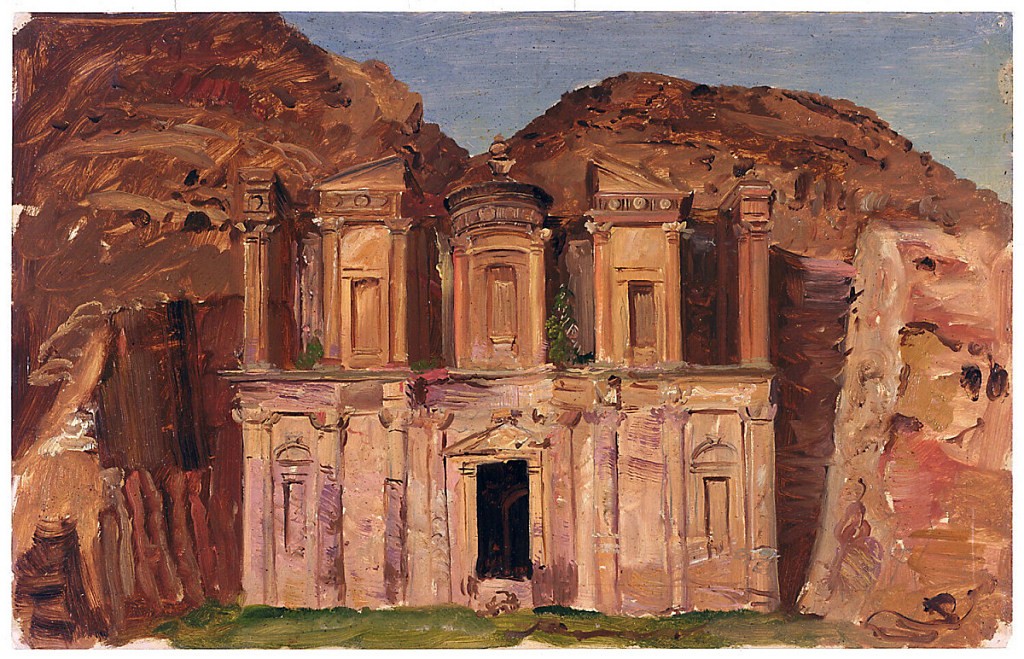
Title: Ed-Deir Rock Temple, Petra
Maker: Frederic Edwin Church, American, 1826–1900
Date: late February 1868
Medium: Brush and oil, graphite on tan paperboard
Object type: Drawing
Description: Landscape and architecture study showing a view of the facade of the monumental rock-carved structure known as El-Deir in Petra, present-day Jordan. Viewed from a direct, frontal perspective, the two-storied facade dominates the composition at center. Its lower level is composed of a colonnade with niches, and, at center, a dark portal topped with a triangular pediment. Its second level has three main sections: two portions of a broken pediment at left and right, interrupted by a central tholos-shaped feature. The pink, tan, and purple tints of the rock are visible throughout the facade, as well as in the cliff face out of which the building was carved, which flanks the facade at left and right. A greenish blue sky is visible at upper center and upper right.